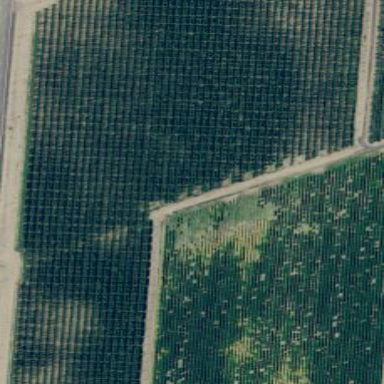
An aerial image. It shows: Orchard.